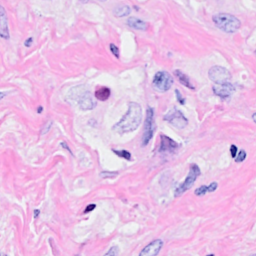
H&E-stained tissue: Breast